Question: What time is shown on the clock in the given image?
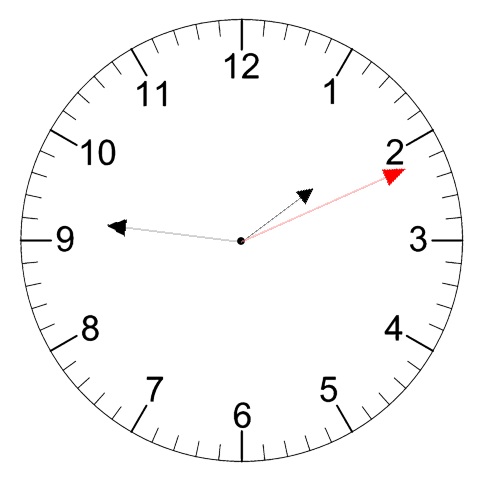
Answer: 01:46:11